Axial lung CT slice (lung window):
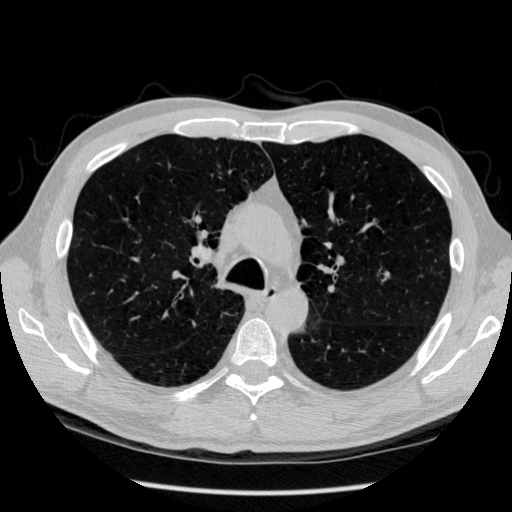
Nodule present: no